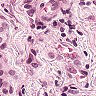
Metastatic tissue present: yes